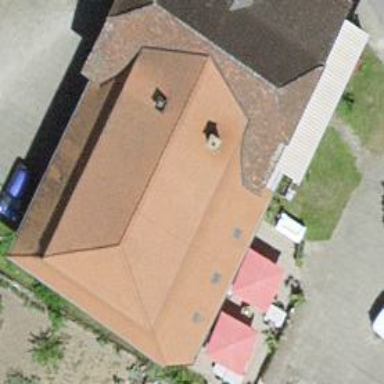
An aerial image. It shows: Restaurant.